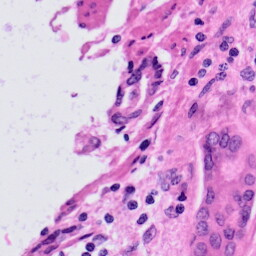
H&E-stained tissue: Prostate